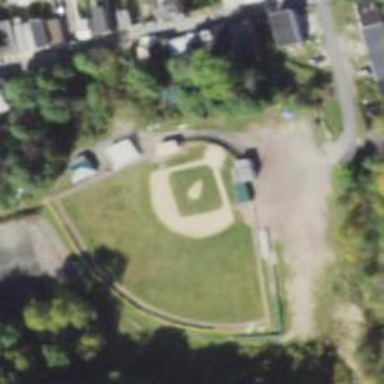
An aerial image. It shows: Baseball pitch for leisure land.